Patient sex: M
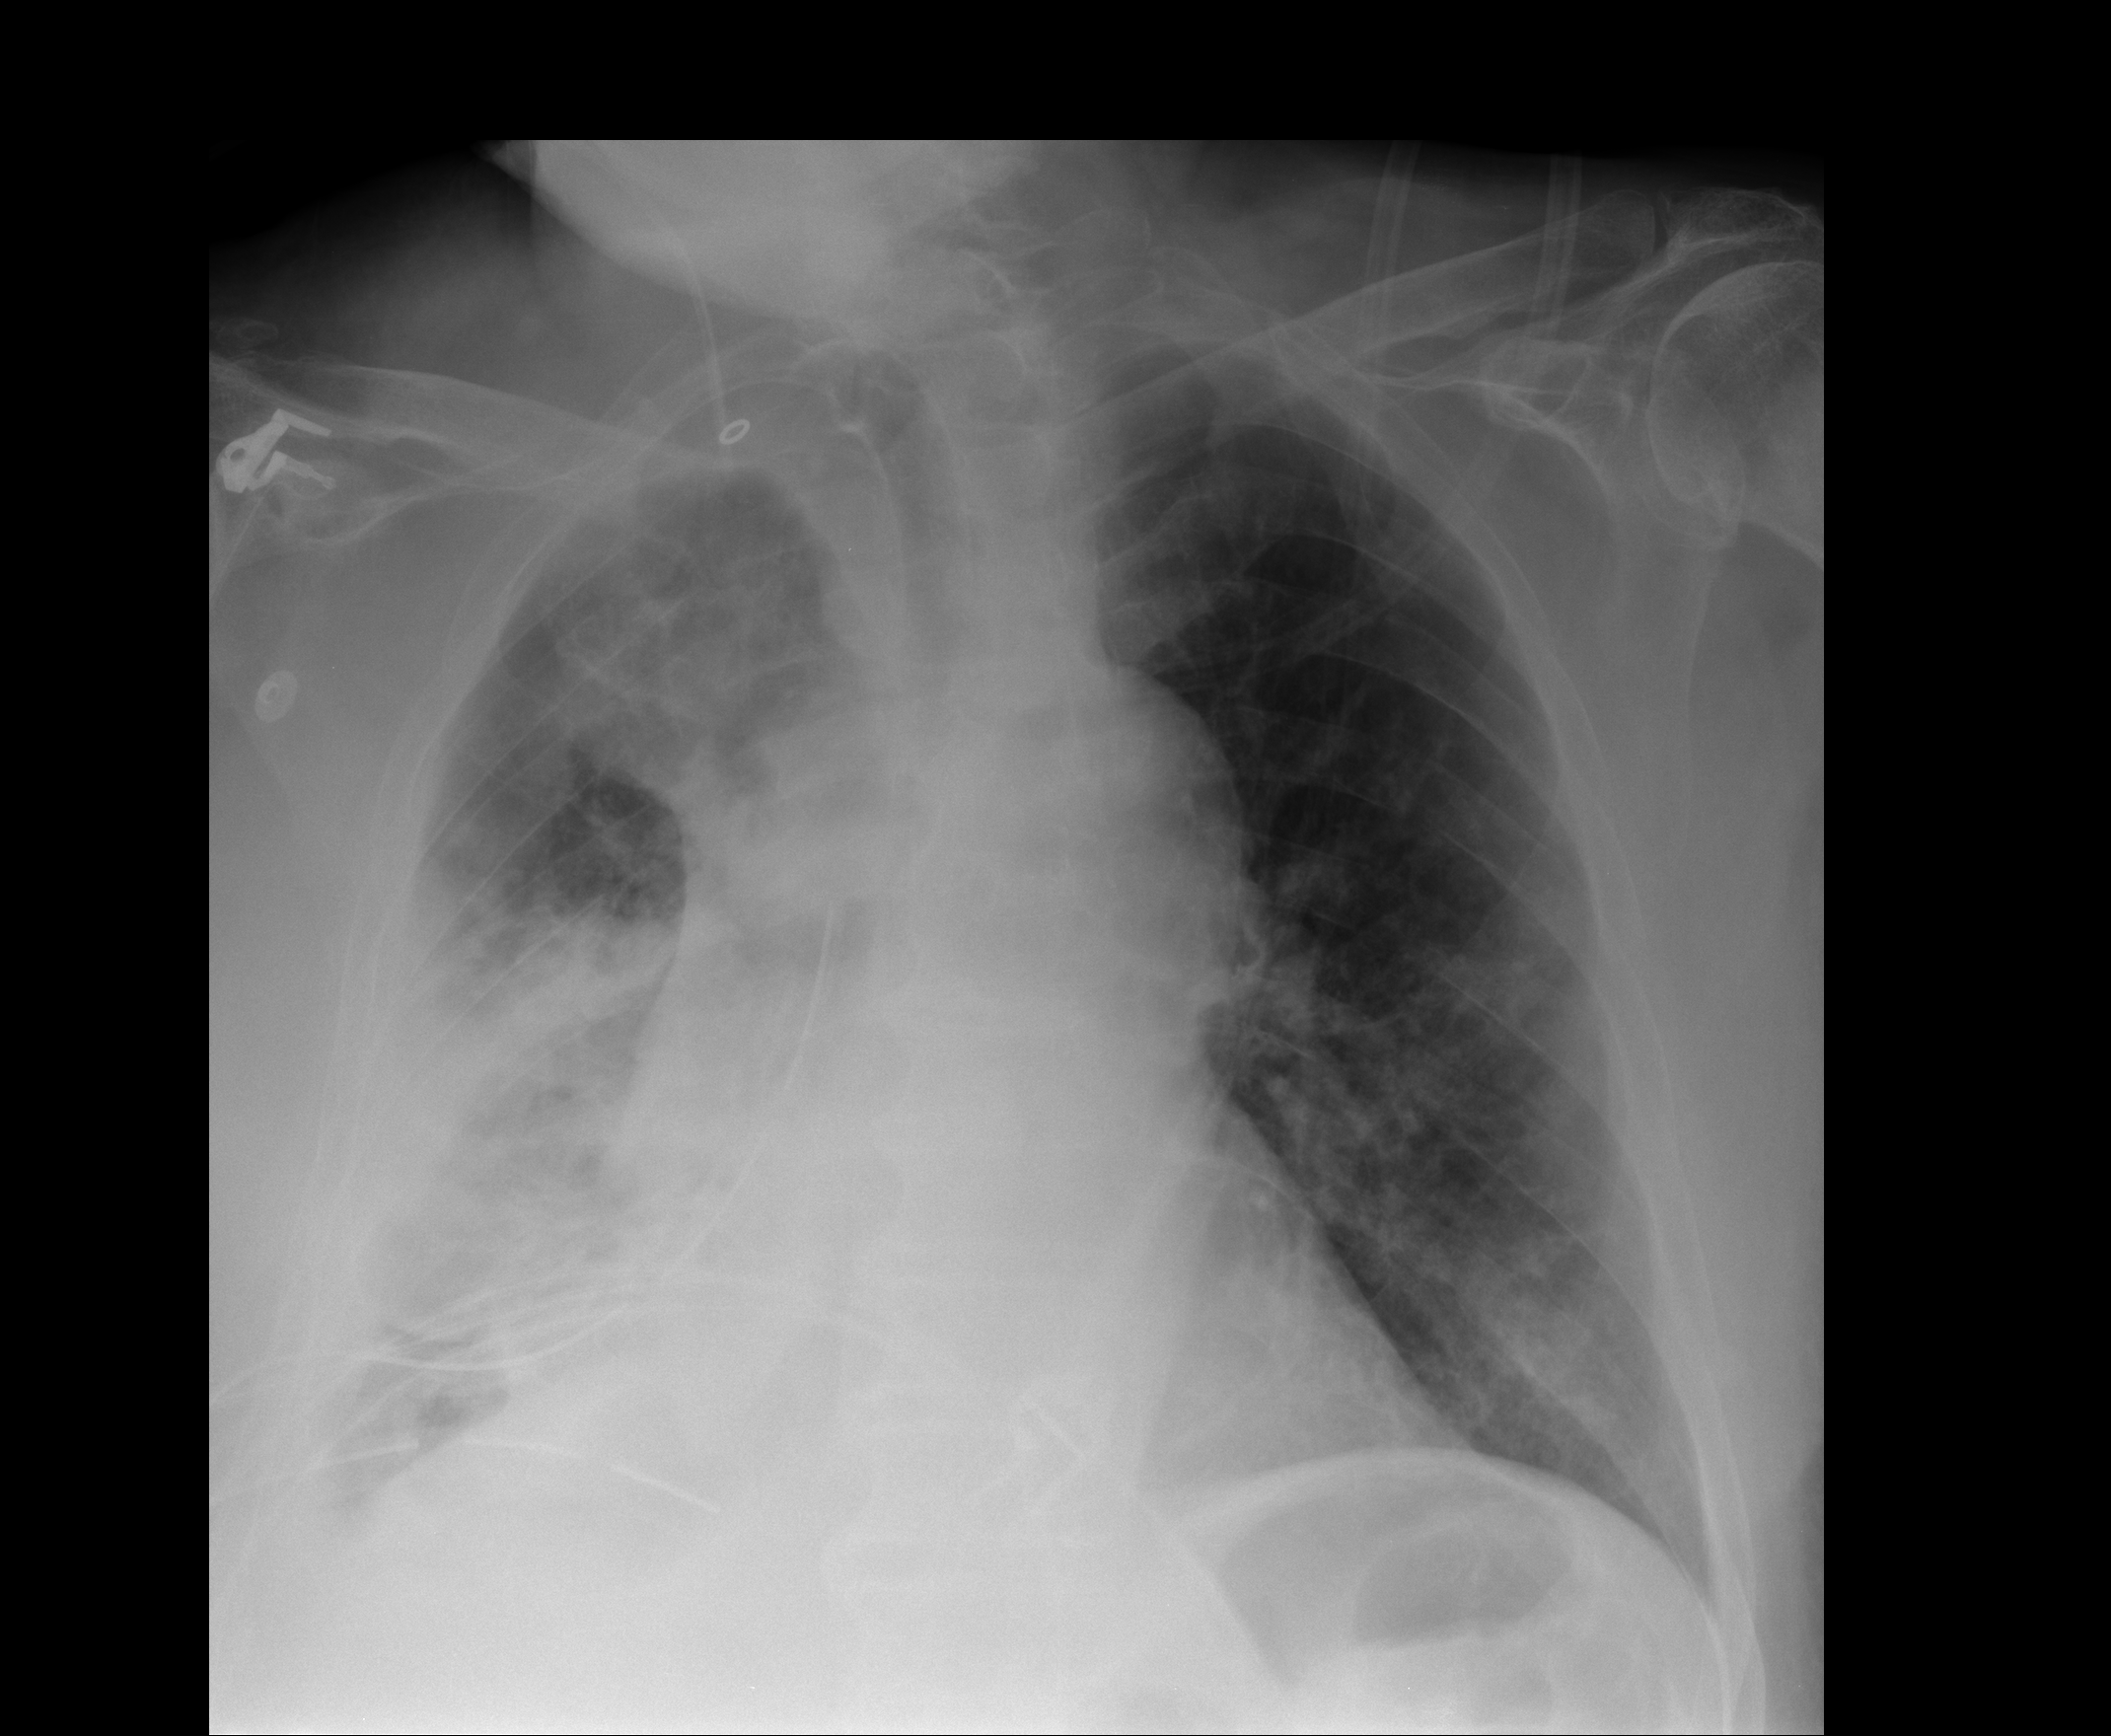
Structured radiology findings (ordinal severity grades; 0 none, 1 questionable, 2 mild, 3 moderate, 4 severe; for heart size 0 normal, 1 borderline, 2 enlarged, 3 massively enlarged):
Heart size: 2
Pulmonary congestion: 0
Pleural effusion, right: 2
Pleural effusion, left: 0
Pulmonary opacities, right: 3
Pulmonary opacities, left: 0
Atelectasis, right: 3
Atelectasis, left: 0